Field crop: maize
Growth stage: 1
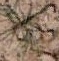
Species: salsola